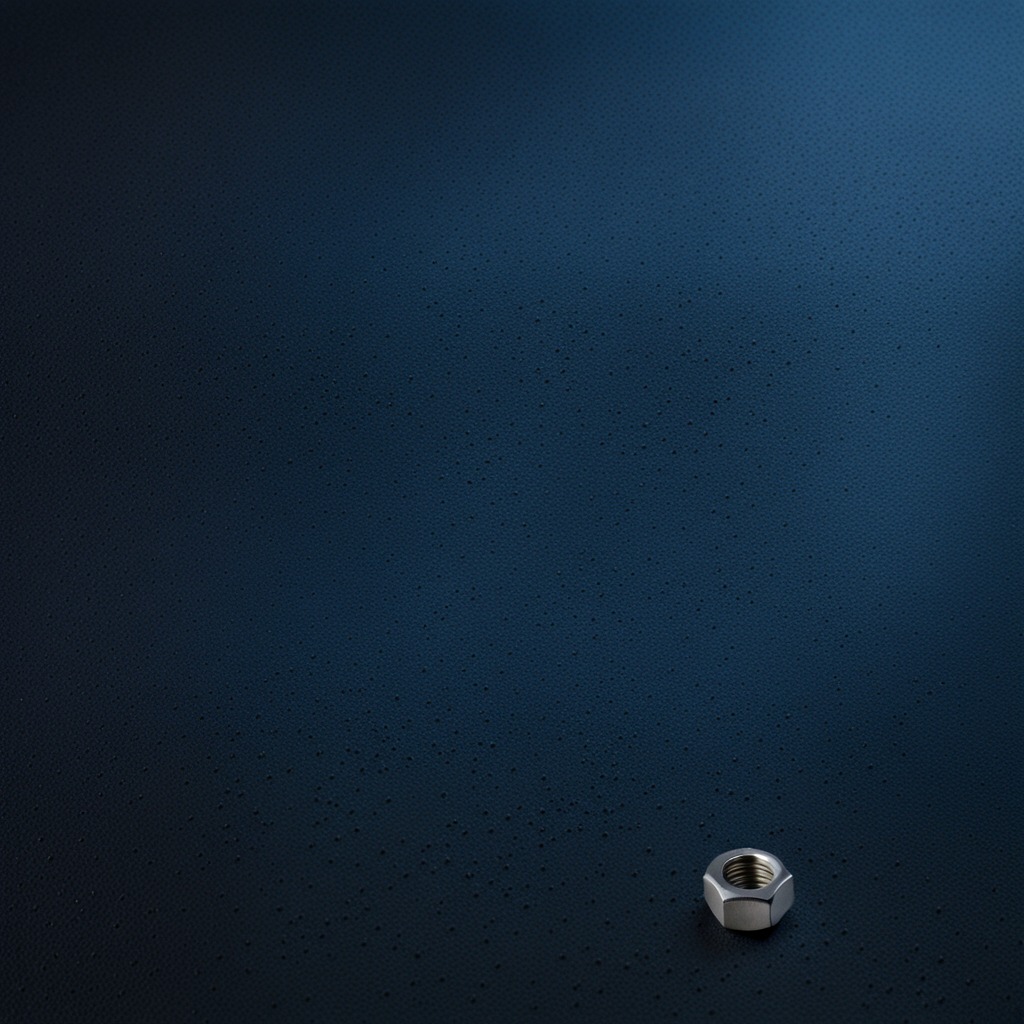
A metal nut lies on a clean granite tabletop covered with a blue rubber mat inside a workshop at night dim ambient light soft shadows worn but beneath the mat.